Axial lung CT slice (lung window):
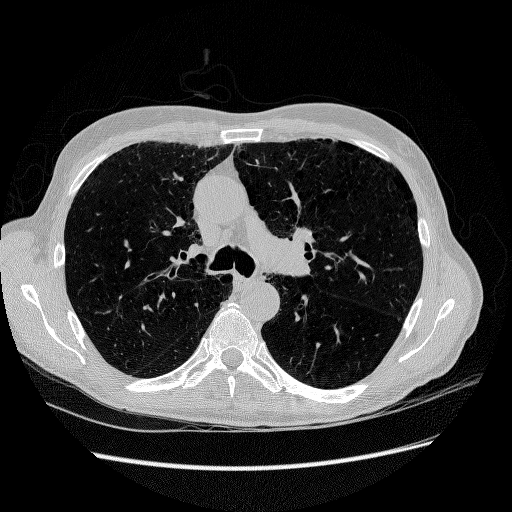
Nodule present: no